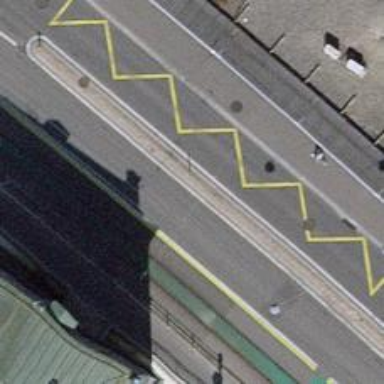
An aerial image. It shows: Bus stop for trolleybuses with designated stop position for public transport.